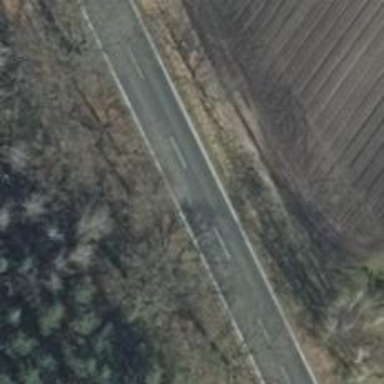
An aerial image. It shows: Asphalt road classified as tertiary.